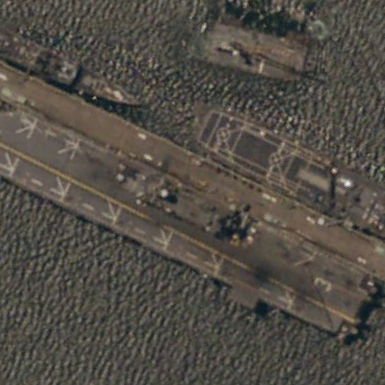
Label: assault